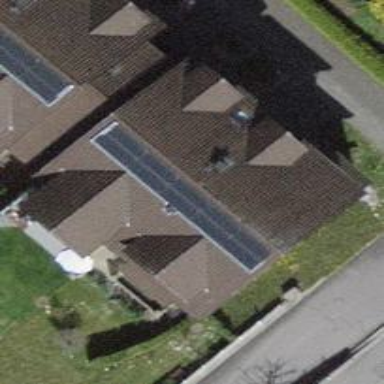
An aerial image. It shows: Solar power generator with photovoltaic panels.